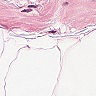
Metastatic tissue present: no